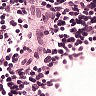
Metastatic tissue present: no